Question: I am working on a volume slider and would like to change the default look of Nimbus 'JSlider'.
I want my 'JSlider' to automatically fill the track up to the point of the current thumb value. An idea to this approach would be like (see picture)

I've tried to extend 'BasicSliderUI' and override the 'paintTrack()' method with no luck. I've also tried to skin the 'JSlider' (see example <URL> but it seems that this method only changes the look of 'JSlider'.
Anyone know how to approach this problem?
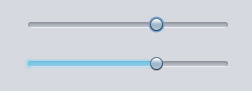
Answer: This example is supported only for horizontal 'JSlider':
<URL>
'''
import java.awt.*;
import javax.swing.*;
public class SliderSkinDemo2 {
public JComponent makeUI() {
UIDefaults d = new UIDefaults();
d.put("Slider:SliderTrack[Enabled].backgroundPainter", new Painter<JSlider>() {
@Override public void paint(Graphics2D g, JSlider c, int w, int h) {
int arc = 10;
int trackHeight = 8;
int trackWidth = w - 2;
int fillTop = 4;
int fillLeft = 1;
g.setRenderingHint(RenderingHints.KEY_ANTIALIASING,
RenderingHints.VALUE_ANTIALIAS_ON);
g.setStroke(new BasicStroke(1.5f));
g.setColor(Color.GRAY);
g.fillRoundRect(fillLeft, fillTop, trackWidth, trackHeight, arc, arc);
int fillBottom = fillTop + trackHeight;
int fillRight = xPositionForValue(
c.getValue(), c,
new Rectangle(fillLeft, fillTop, trackWidth, fillBottom - fillTop));
g.setColor(Color.ORANGE);
g.fillRect(fillLeft + 1, fillTop + 1, fillRight - fillLeft, fillBottom - fillTop);
g.setColor(Color.WHITE);
g.drawRoundRect(fillLeft, fillTop, trackWidth, trackHeight, arc, arc);
}
//@see javax/swing/plaf/basic/BasicSliderUI#xPositionForValue(int value)
protected int xPositionForValue(int value, JSlider slider, Rectangle trackRect) {
int min = slider.getMinimum();
int max = slider.getMaximum();
int trackLength = trackRect.width;
double valueRange = (double) max - (double) min;
double pixelsPerValue = (double) trackLength / valueRange;
int trackLeft = trackRect.x;
int trackRight = trackRect.x + (trackRect.width - 1);
int xPosition;
xPosition = trackLeft;
xPosition += Math.round(pixelsPerValue * ((double) value - min));
xPosition = Math.max(trackLeft, xPosition);
xPosition = Math.min(trackRight, xPosition);
return xPosition;
}
});
JSlider slider = new JSlider();
slider.putClientProperty("Nimbus.Overrides", d);
JPanel p = new JPanel();
p.setBorder(BorderFactory.createEmptyBorder(20, 20, 20, 20));
p.setBackground(Color.DARK_GRAY);
p.add(new JSlider());
p.add(Box.createRigidArea(new Dimension(200, 20)));
p.add(slider);
return p;
}
public static void main(String... args) {
EventQueue.invokeLater(() -> {
try {
for (UIManager.LookAndFeelInfo laf : UIManager.getInstalledLookAndFeels()) {
if ("Nimbus".equals(laf.getName())) {
UIManager.setLookAndFeel(laf.getClassName());
}
}
} catch (Exception e) {
e.printStackTrace();
}
JFrame f = new JFrame();
f.setDefaultCloseOperation(WindowConstants.EXIT_ON_CLOSE);
f.getContentPane().add(new SliderSkinDemo2().makeUI());
f.setSize(320, 240);
f.setLocationRelativeTo(null);
f.setVisible(true);
});
}
}
'''